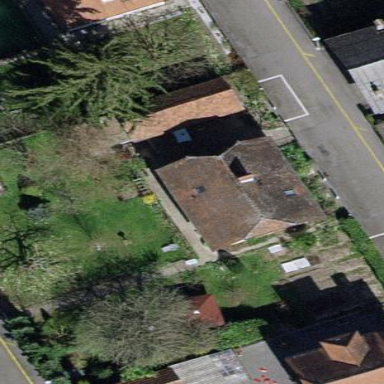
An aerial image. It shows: Hipped roof house.